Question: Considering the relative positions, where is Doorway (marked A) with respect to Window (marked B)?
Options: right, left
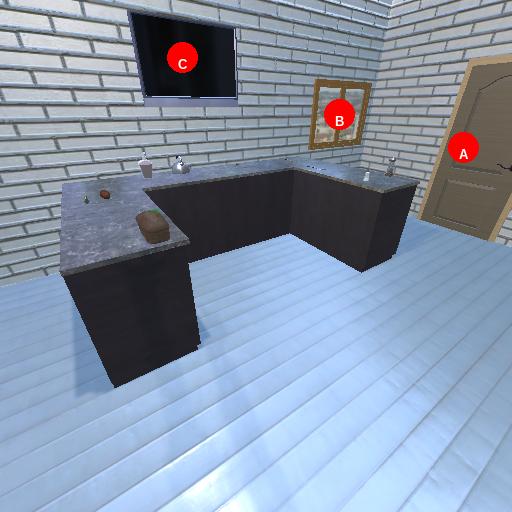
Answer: right